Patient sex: F
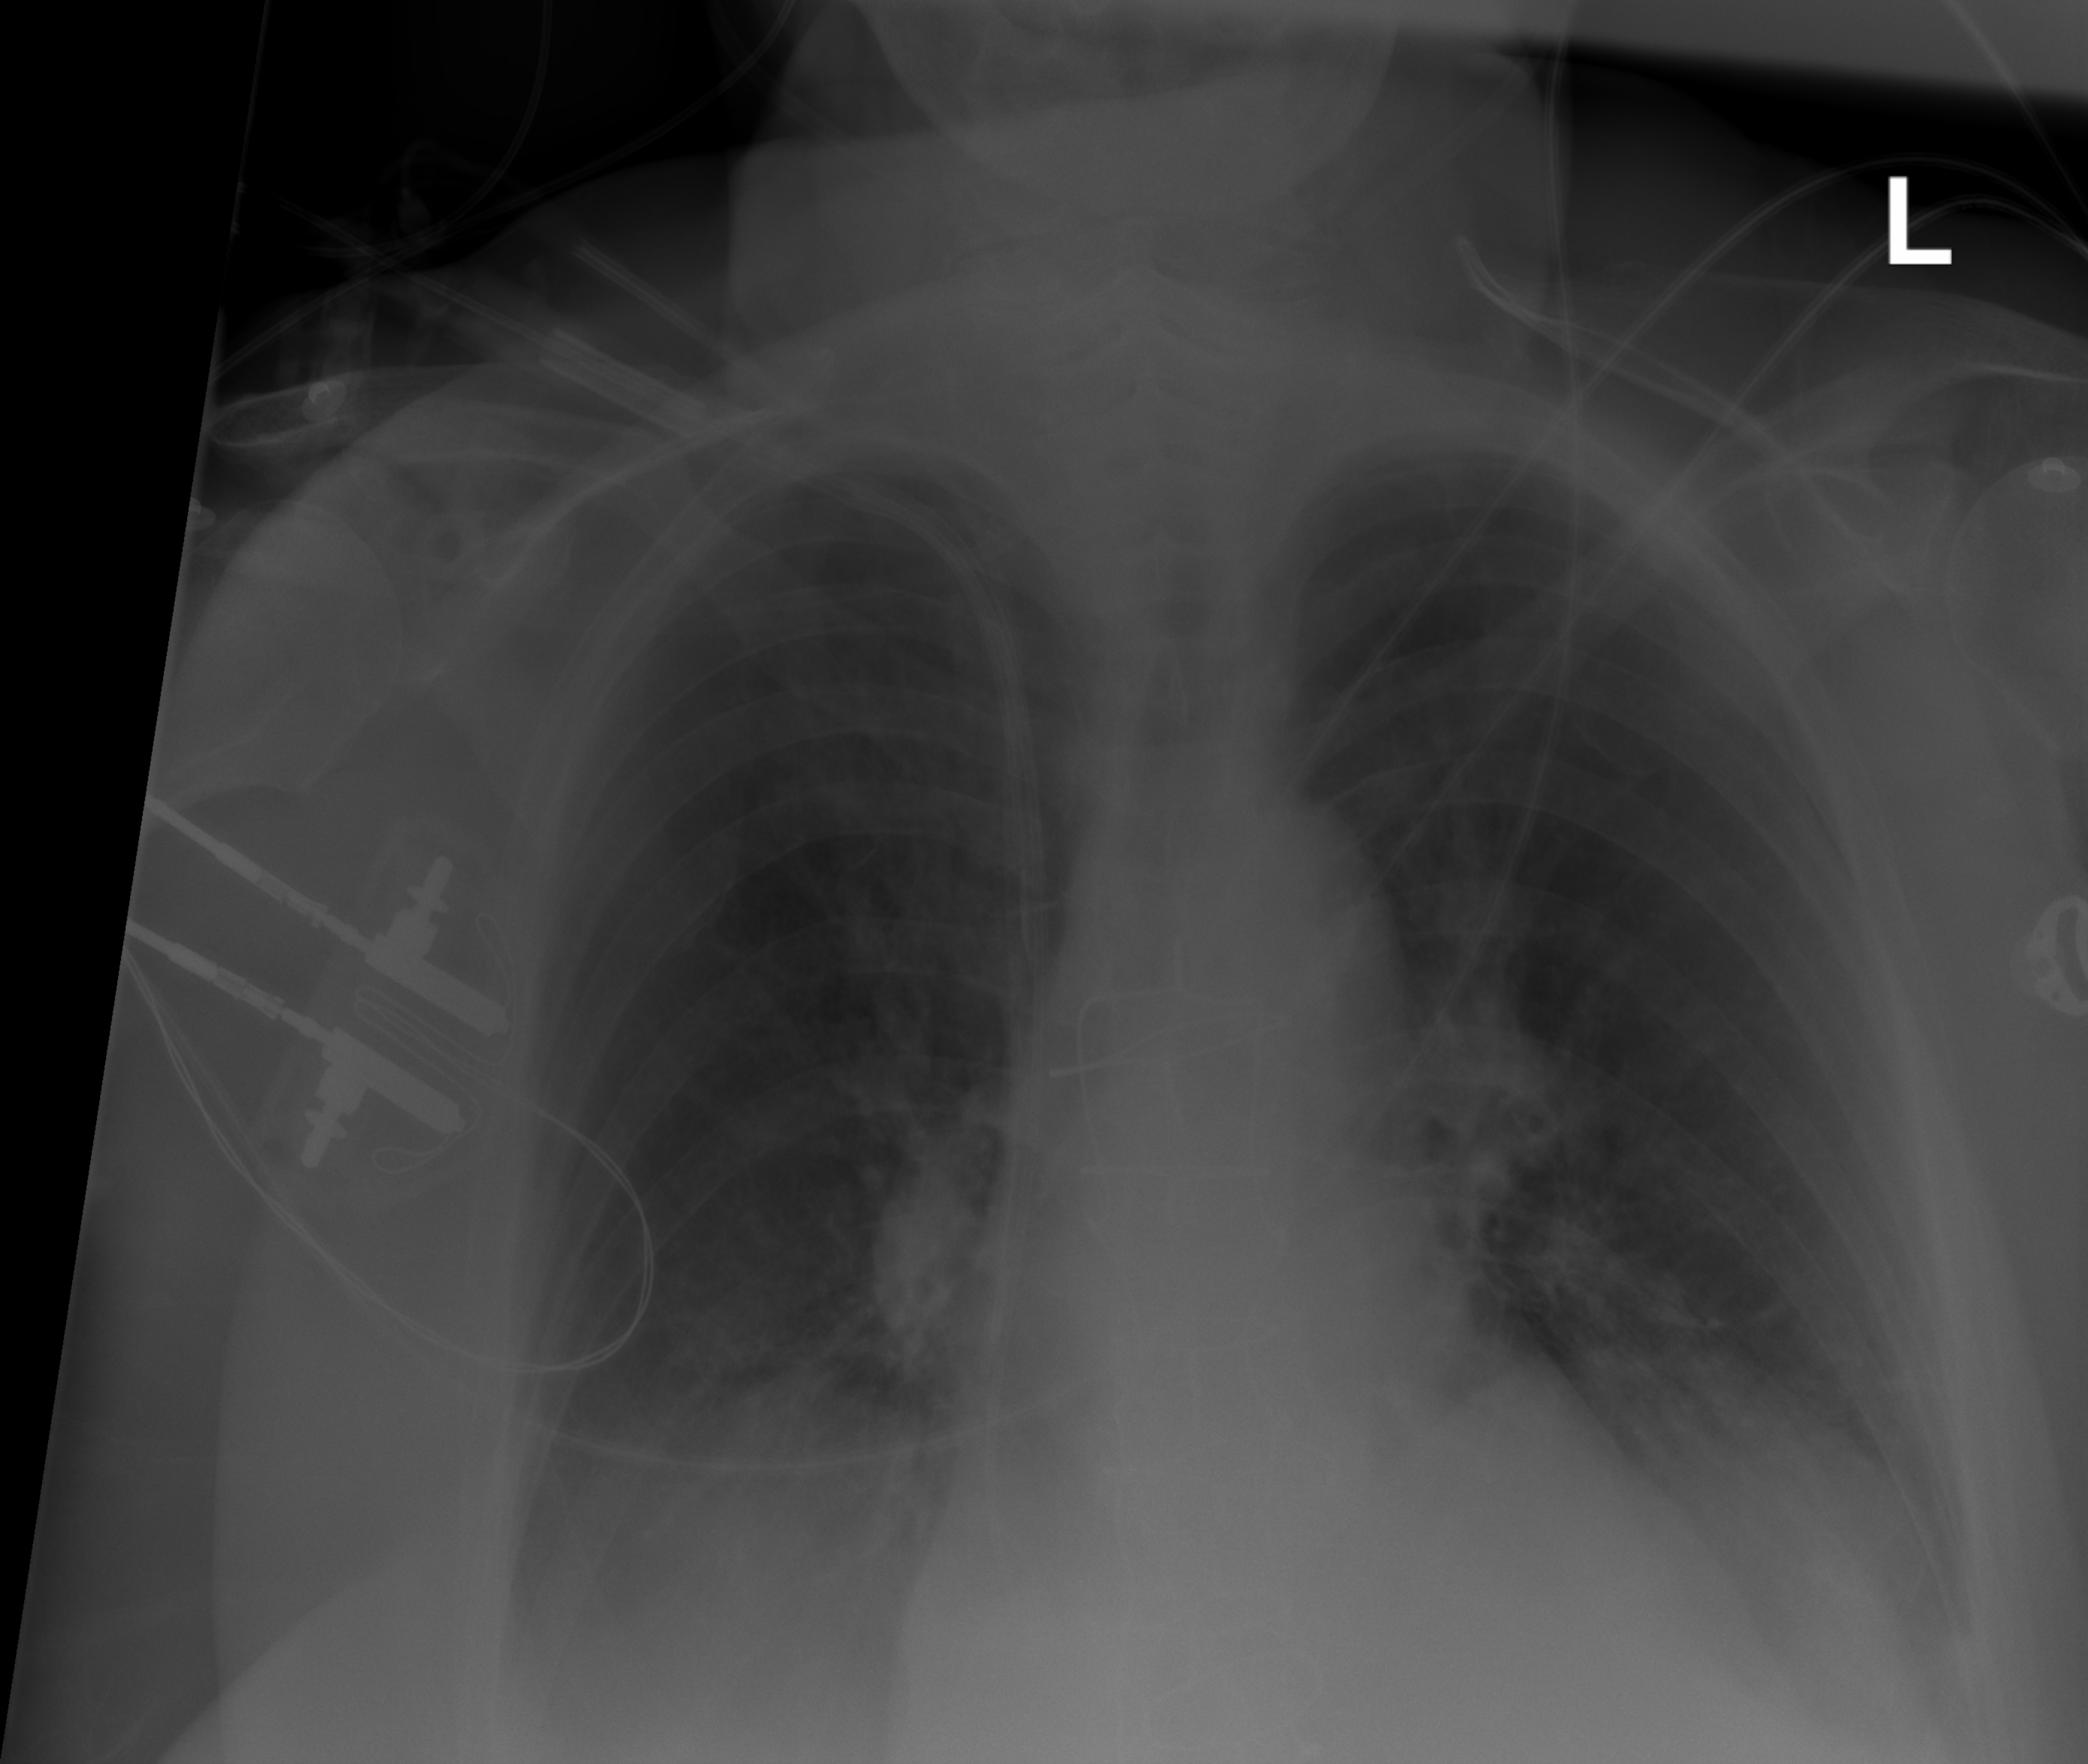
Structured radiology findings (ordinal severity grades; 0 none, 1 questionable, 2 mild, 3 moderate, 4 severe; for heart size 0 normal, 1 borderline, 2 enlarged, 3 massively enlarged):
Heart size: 2
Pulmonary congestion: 1
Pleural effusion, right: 2
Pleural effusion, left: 2
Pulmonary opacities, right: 2
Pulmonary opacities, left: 2
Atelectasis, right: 0
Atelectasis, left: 0